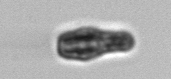
Label: Pseudochattonella_farcimen